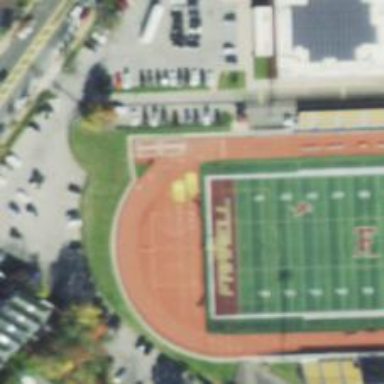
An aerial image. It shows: Athletic track located in leisure land area.